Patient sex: F
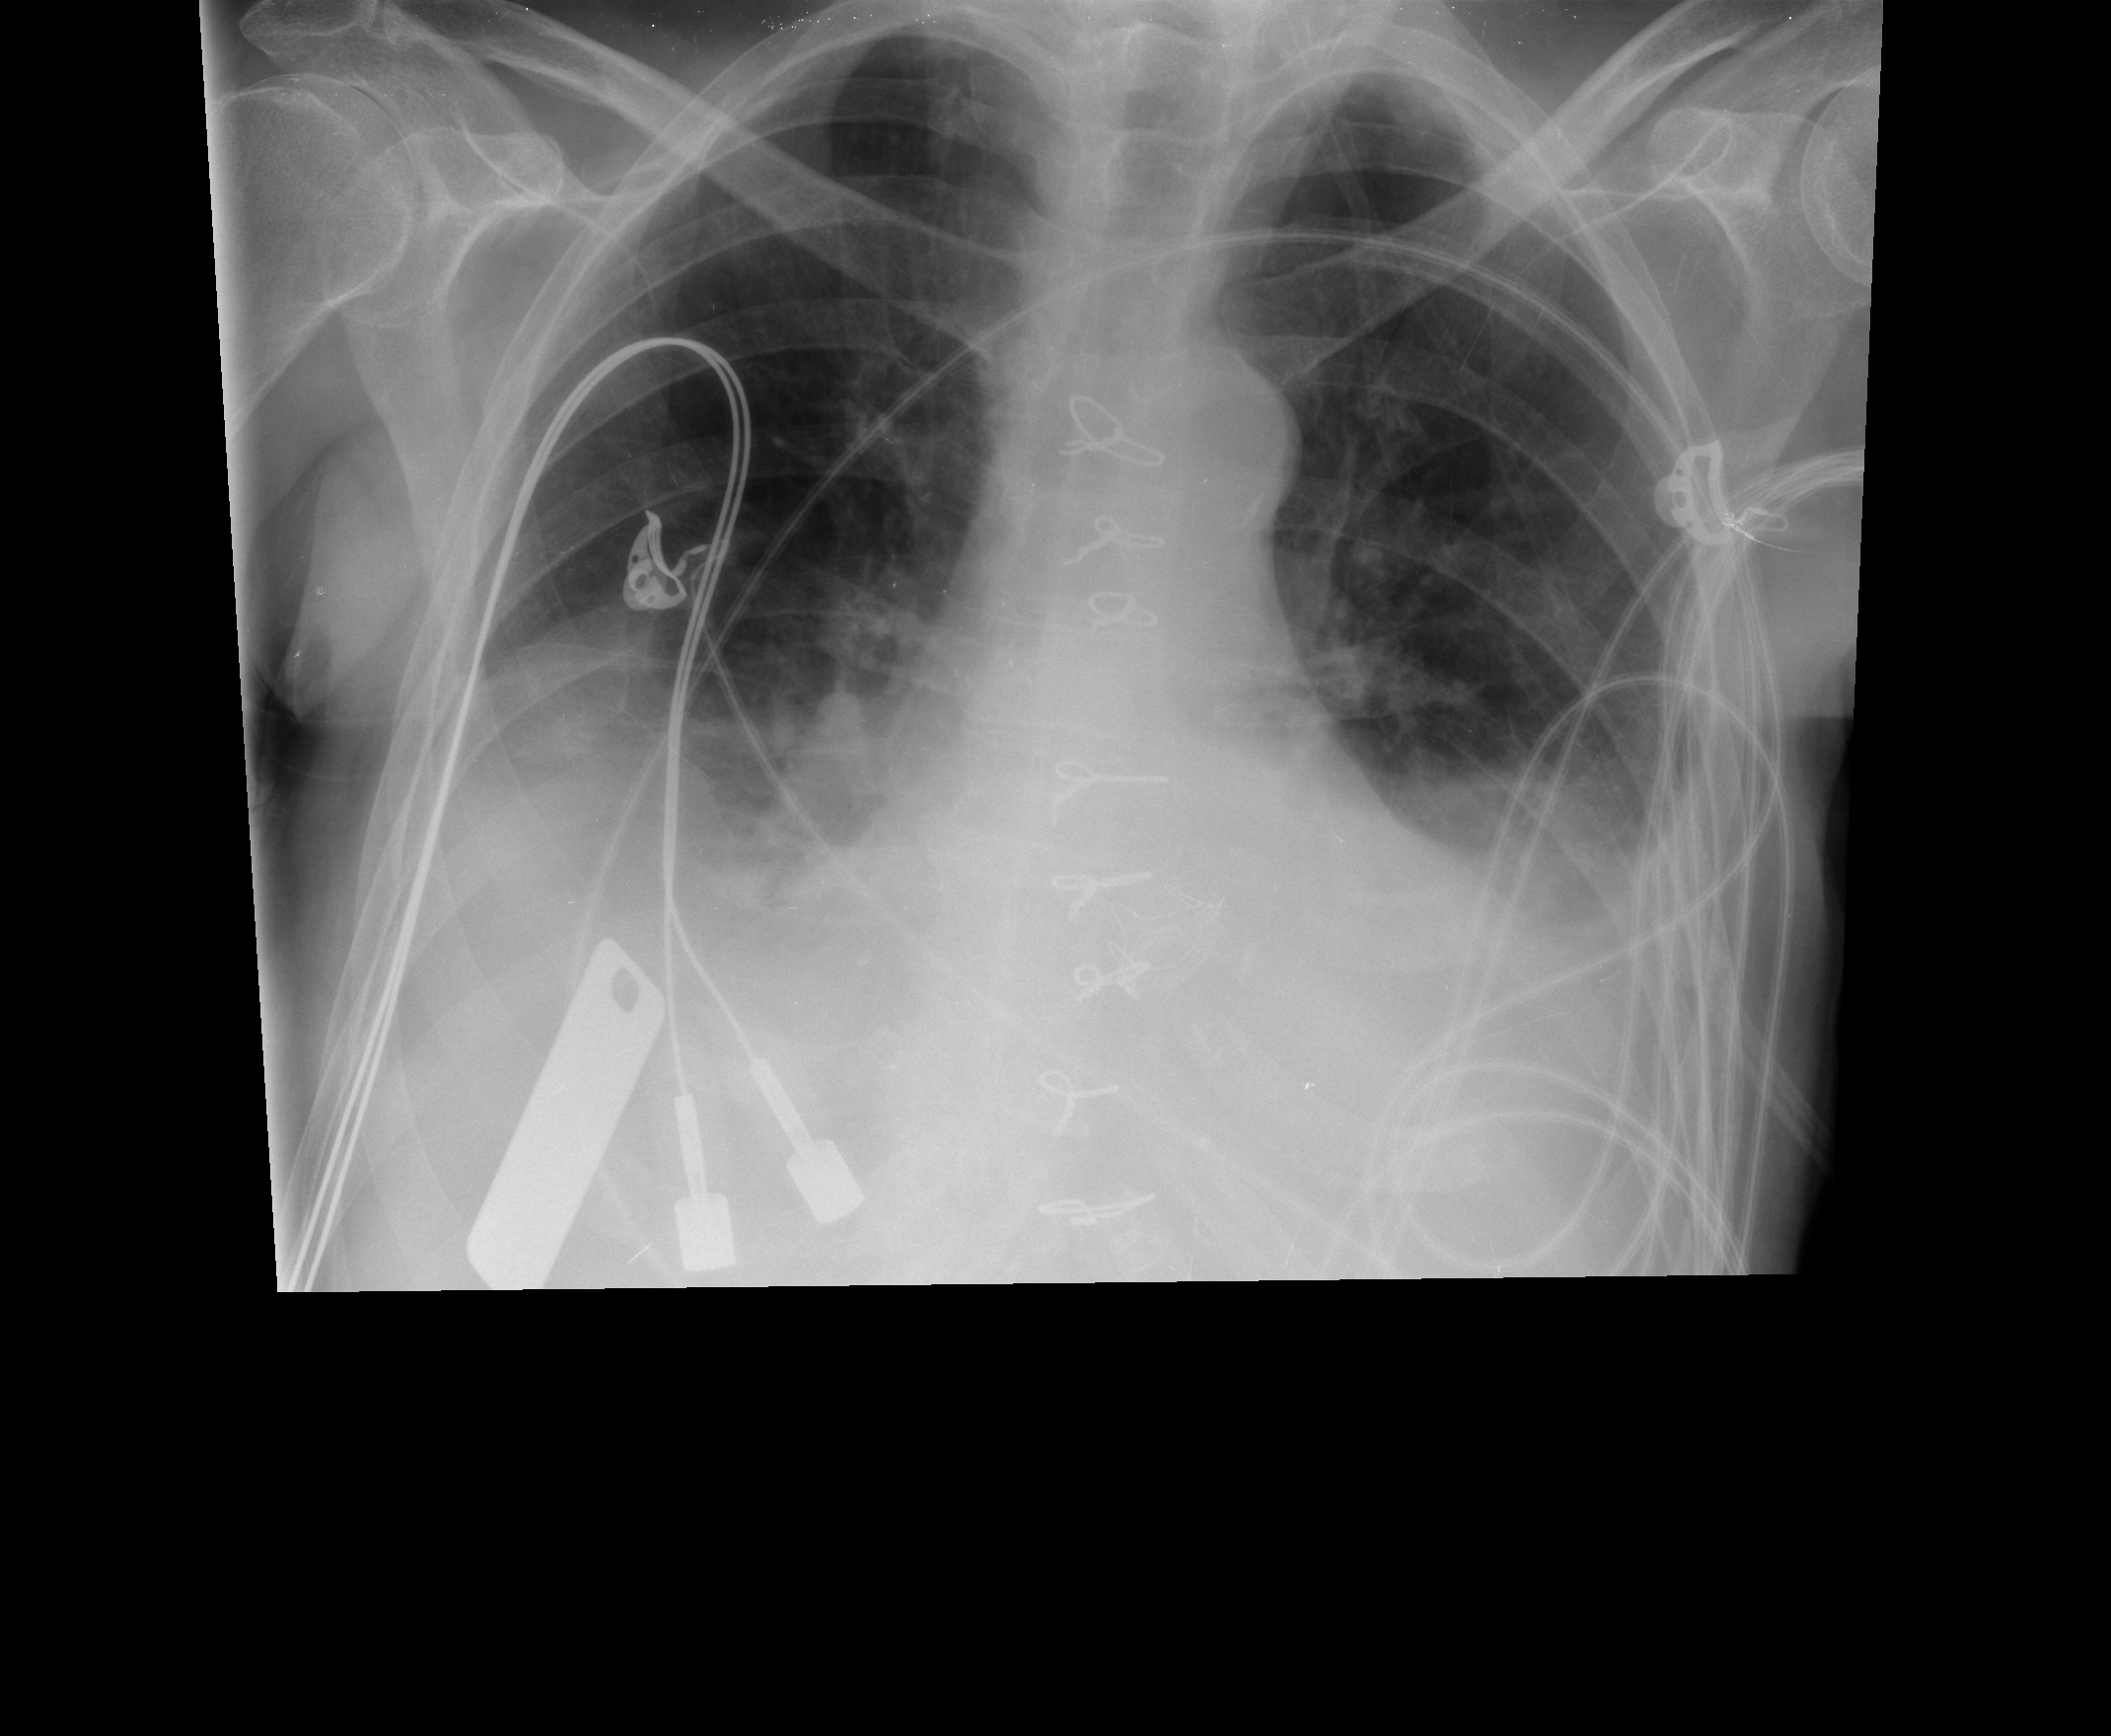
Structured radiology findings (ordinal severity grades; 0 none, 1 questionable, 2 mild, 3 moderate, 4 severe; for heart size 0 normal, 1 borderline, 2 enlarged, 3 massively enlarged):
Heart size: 2
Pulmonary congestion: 2
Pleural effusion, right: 3
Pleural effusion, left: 3
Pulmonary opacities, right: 0
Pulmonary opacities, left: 0
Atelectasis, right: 2
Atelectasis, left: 2